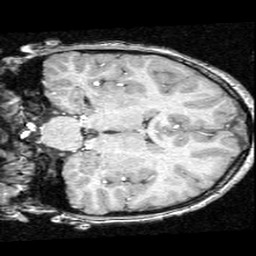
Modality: T1w
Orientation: coronal
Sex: male
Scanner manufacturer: ge
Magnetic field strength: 1.5 T
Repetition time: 21 s
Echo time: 0.008 s